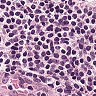
Metastatic tissue present: no